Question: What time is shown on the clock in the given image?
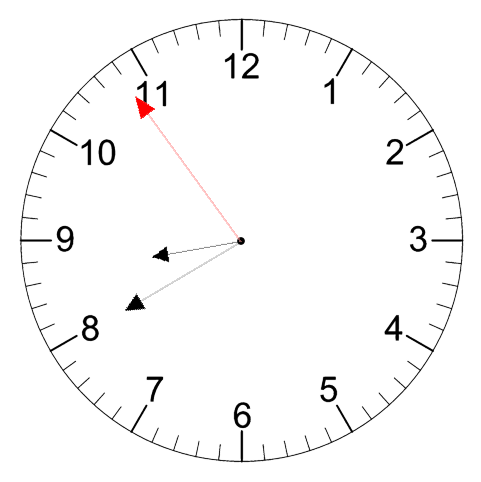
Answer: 08:39:54